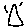
Label: triangle